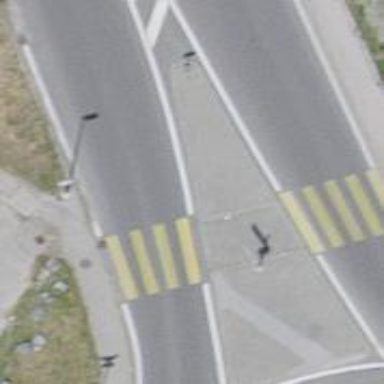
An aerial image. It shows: Marked zebra crossing with island. It is uncontrolled crossing.